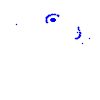
Particle: electron